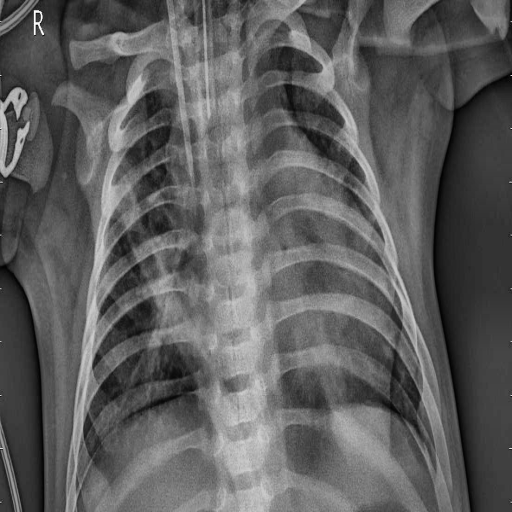
Finding: PNEUMONIA